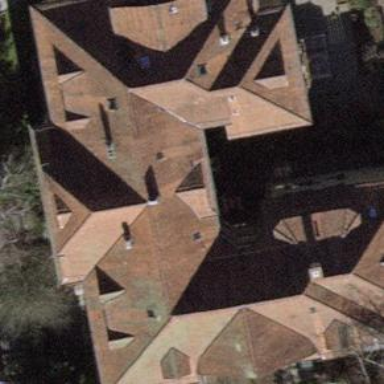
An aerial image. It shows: Building with apartments featuring tiled roof.